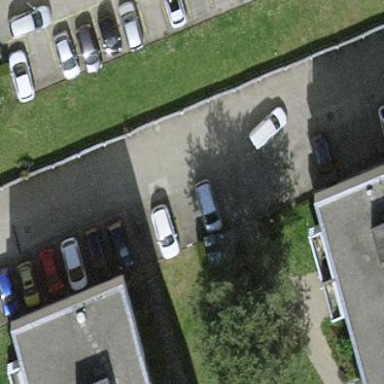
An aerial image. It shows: Garages with garage boxes for parking.